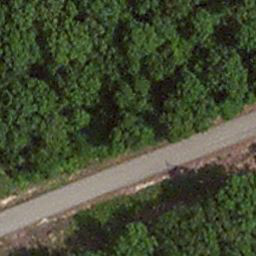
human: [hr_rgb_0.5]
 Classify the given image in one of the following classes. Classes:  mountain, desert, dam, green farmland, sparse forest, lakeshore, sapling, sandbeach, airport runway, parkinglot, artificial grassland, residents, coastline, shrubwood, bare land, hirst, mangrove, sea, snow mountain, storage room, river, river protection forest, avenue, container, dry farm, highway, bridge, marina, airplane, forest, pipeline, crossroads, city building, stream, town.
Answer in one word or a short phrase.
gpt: avenue